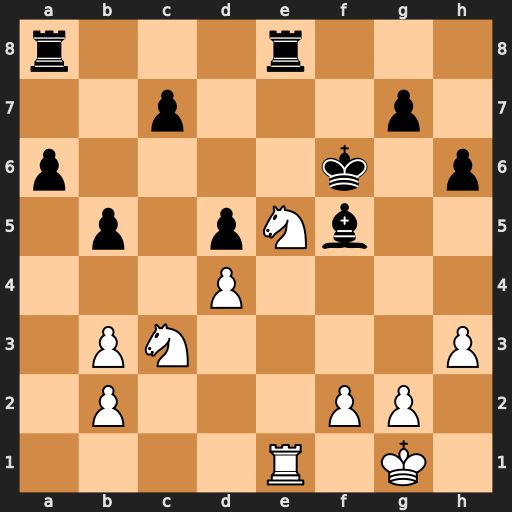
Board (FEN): r3r3/2p3p1/p4k1p/1p1pNb2/3P4/1PN4P/1P3PP1/4R1K1
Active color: w
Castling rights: -
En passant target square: -
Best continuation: Nxd5+ Ke6 Nxc7+